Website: bh-photo
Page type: cart
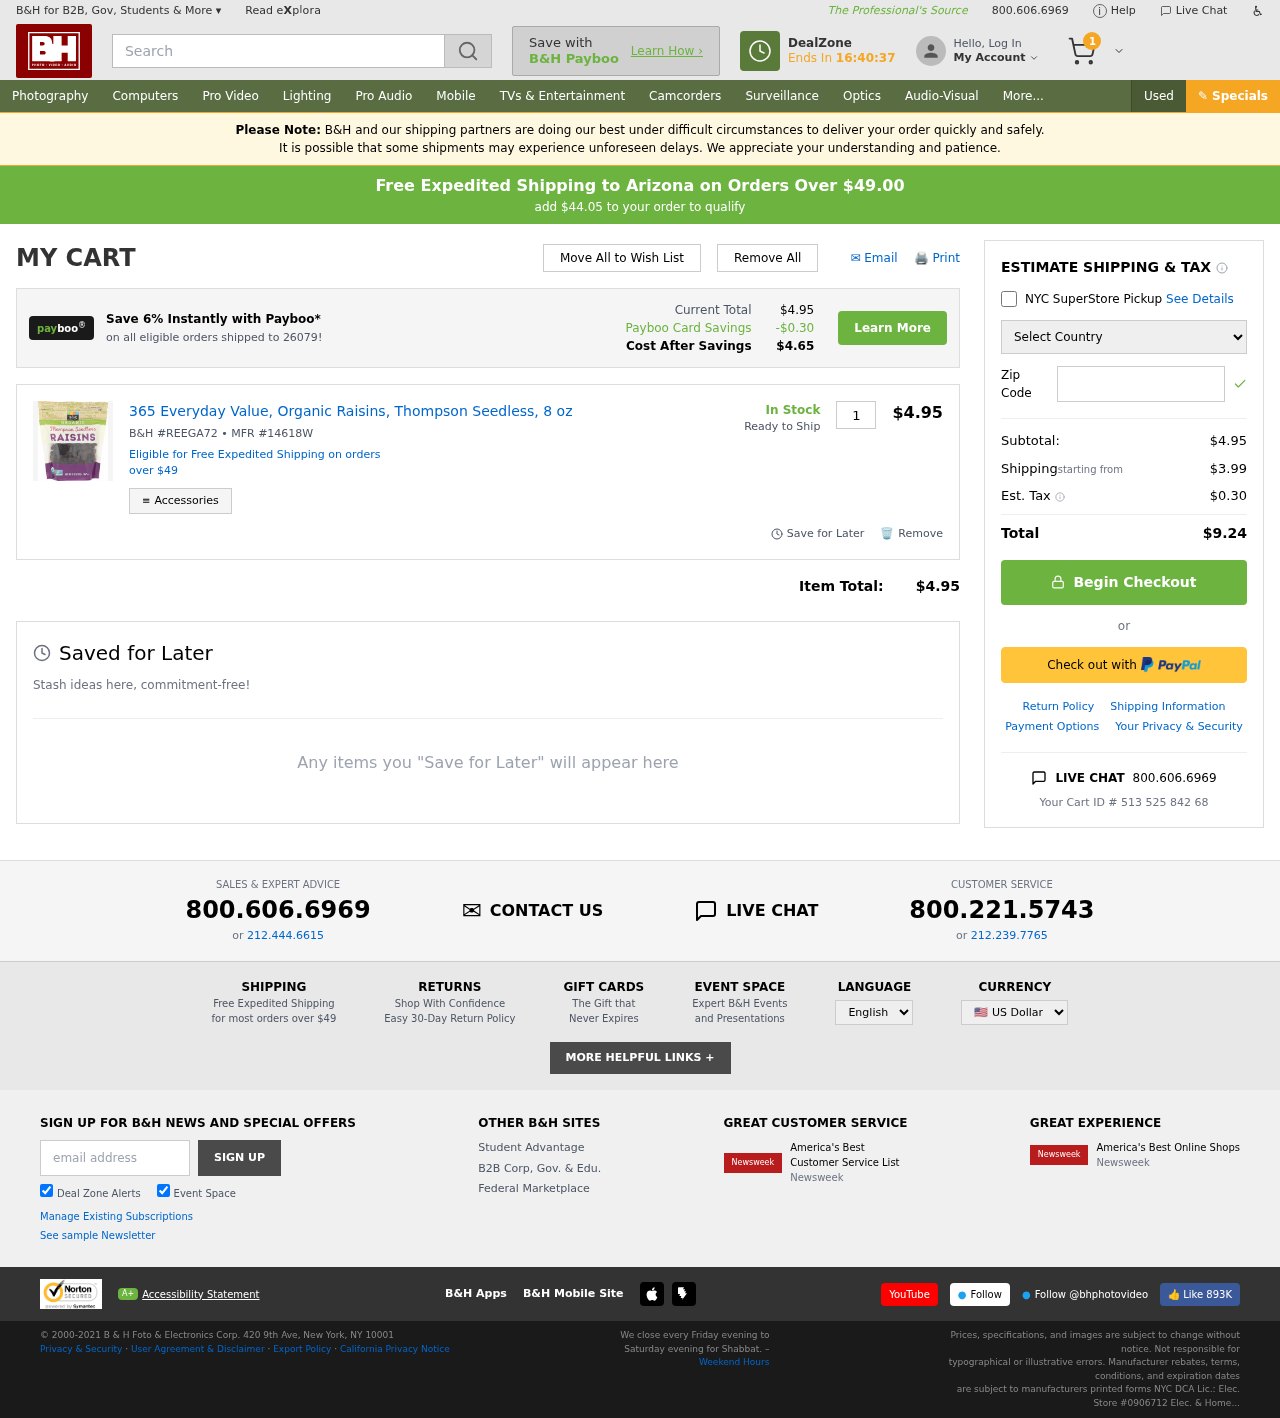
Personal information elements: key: PII_COUNTRY
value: United States
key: PII_POSTCODE
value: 26079
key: PII_STATE
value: Arizona
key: PII_POSTCODE_FULL
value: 26079
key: PII_POSTCODE_NUMERIC
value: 26079
Product elements: key: PRODUCT1_NAME
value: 365 Everyday Value, Organic Raisins, Thompson Seedless, 8 oz
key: PRODUCT1_PRICE
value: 4.95
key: PRODUCT1_QUANTITY
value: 1
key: PRODUCT1_SKU
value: REEGA72
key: PRODUCT1_MFR
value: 14618W
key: PRODUCT1_AVAILABILITY
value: In Stock
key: PRODUCT1_SHIP_STATUS
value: Ready to Ship
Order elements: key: ORDER_NUM_ITEMS
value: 1
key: FREE_SHIPPING_THRESHOLD
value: $44.05
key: ORDER_SUBTOTAL
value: $4.95
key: ORDER_SHIPPING_COST
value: $3.99
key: ORDER_TAX
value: $0.30
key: ORDER_TOTAL
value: $9.24
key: ORDER_ID
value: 513 525 842 68
Search elements: key: HEADER_SEARCH
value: Search
Other elements: key: PAYBOO_SAVINGS
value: -$0.30
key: COST_AFTER_SAVINGS
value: $4.65